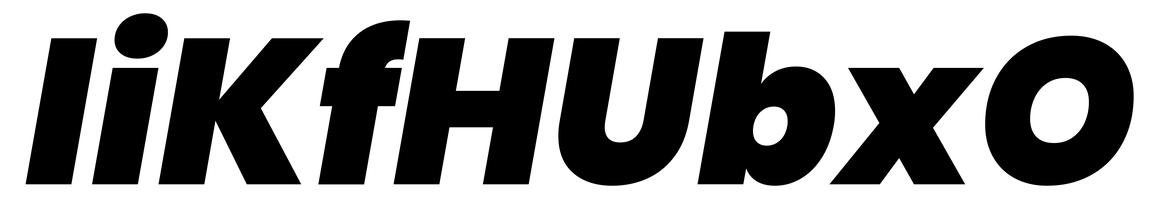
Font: Poppins-BlackItalic